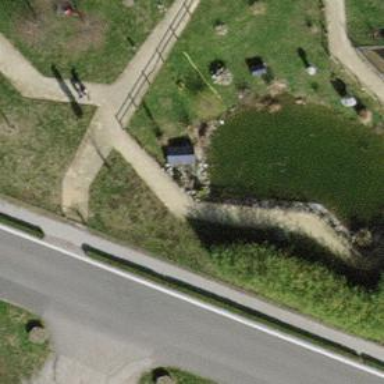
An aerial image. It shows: Pond with natural water.